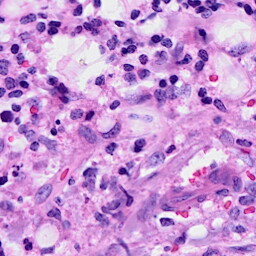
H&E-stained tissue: Breast